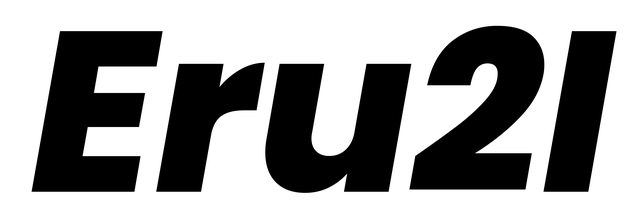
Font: Poppins-ExtraBoldItalic